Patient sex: M
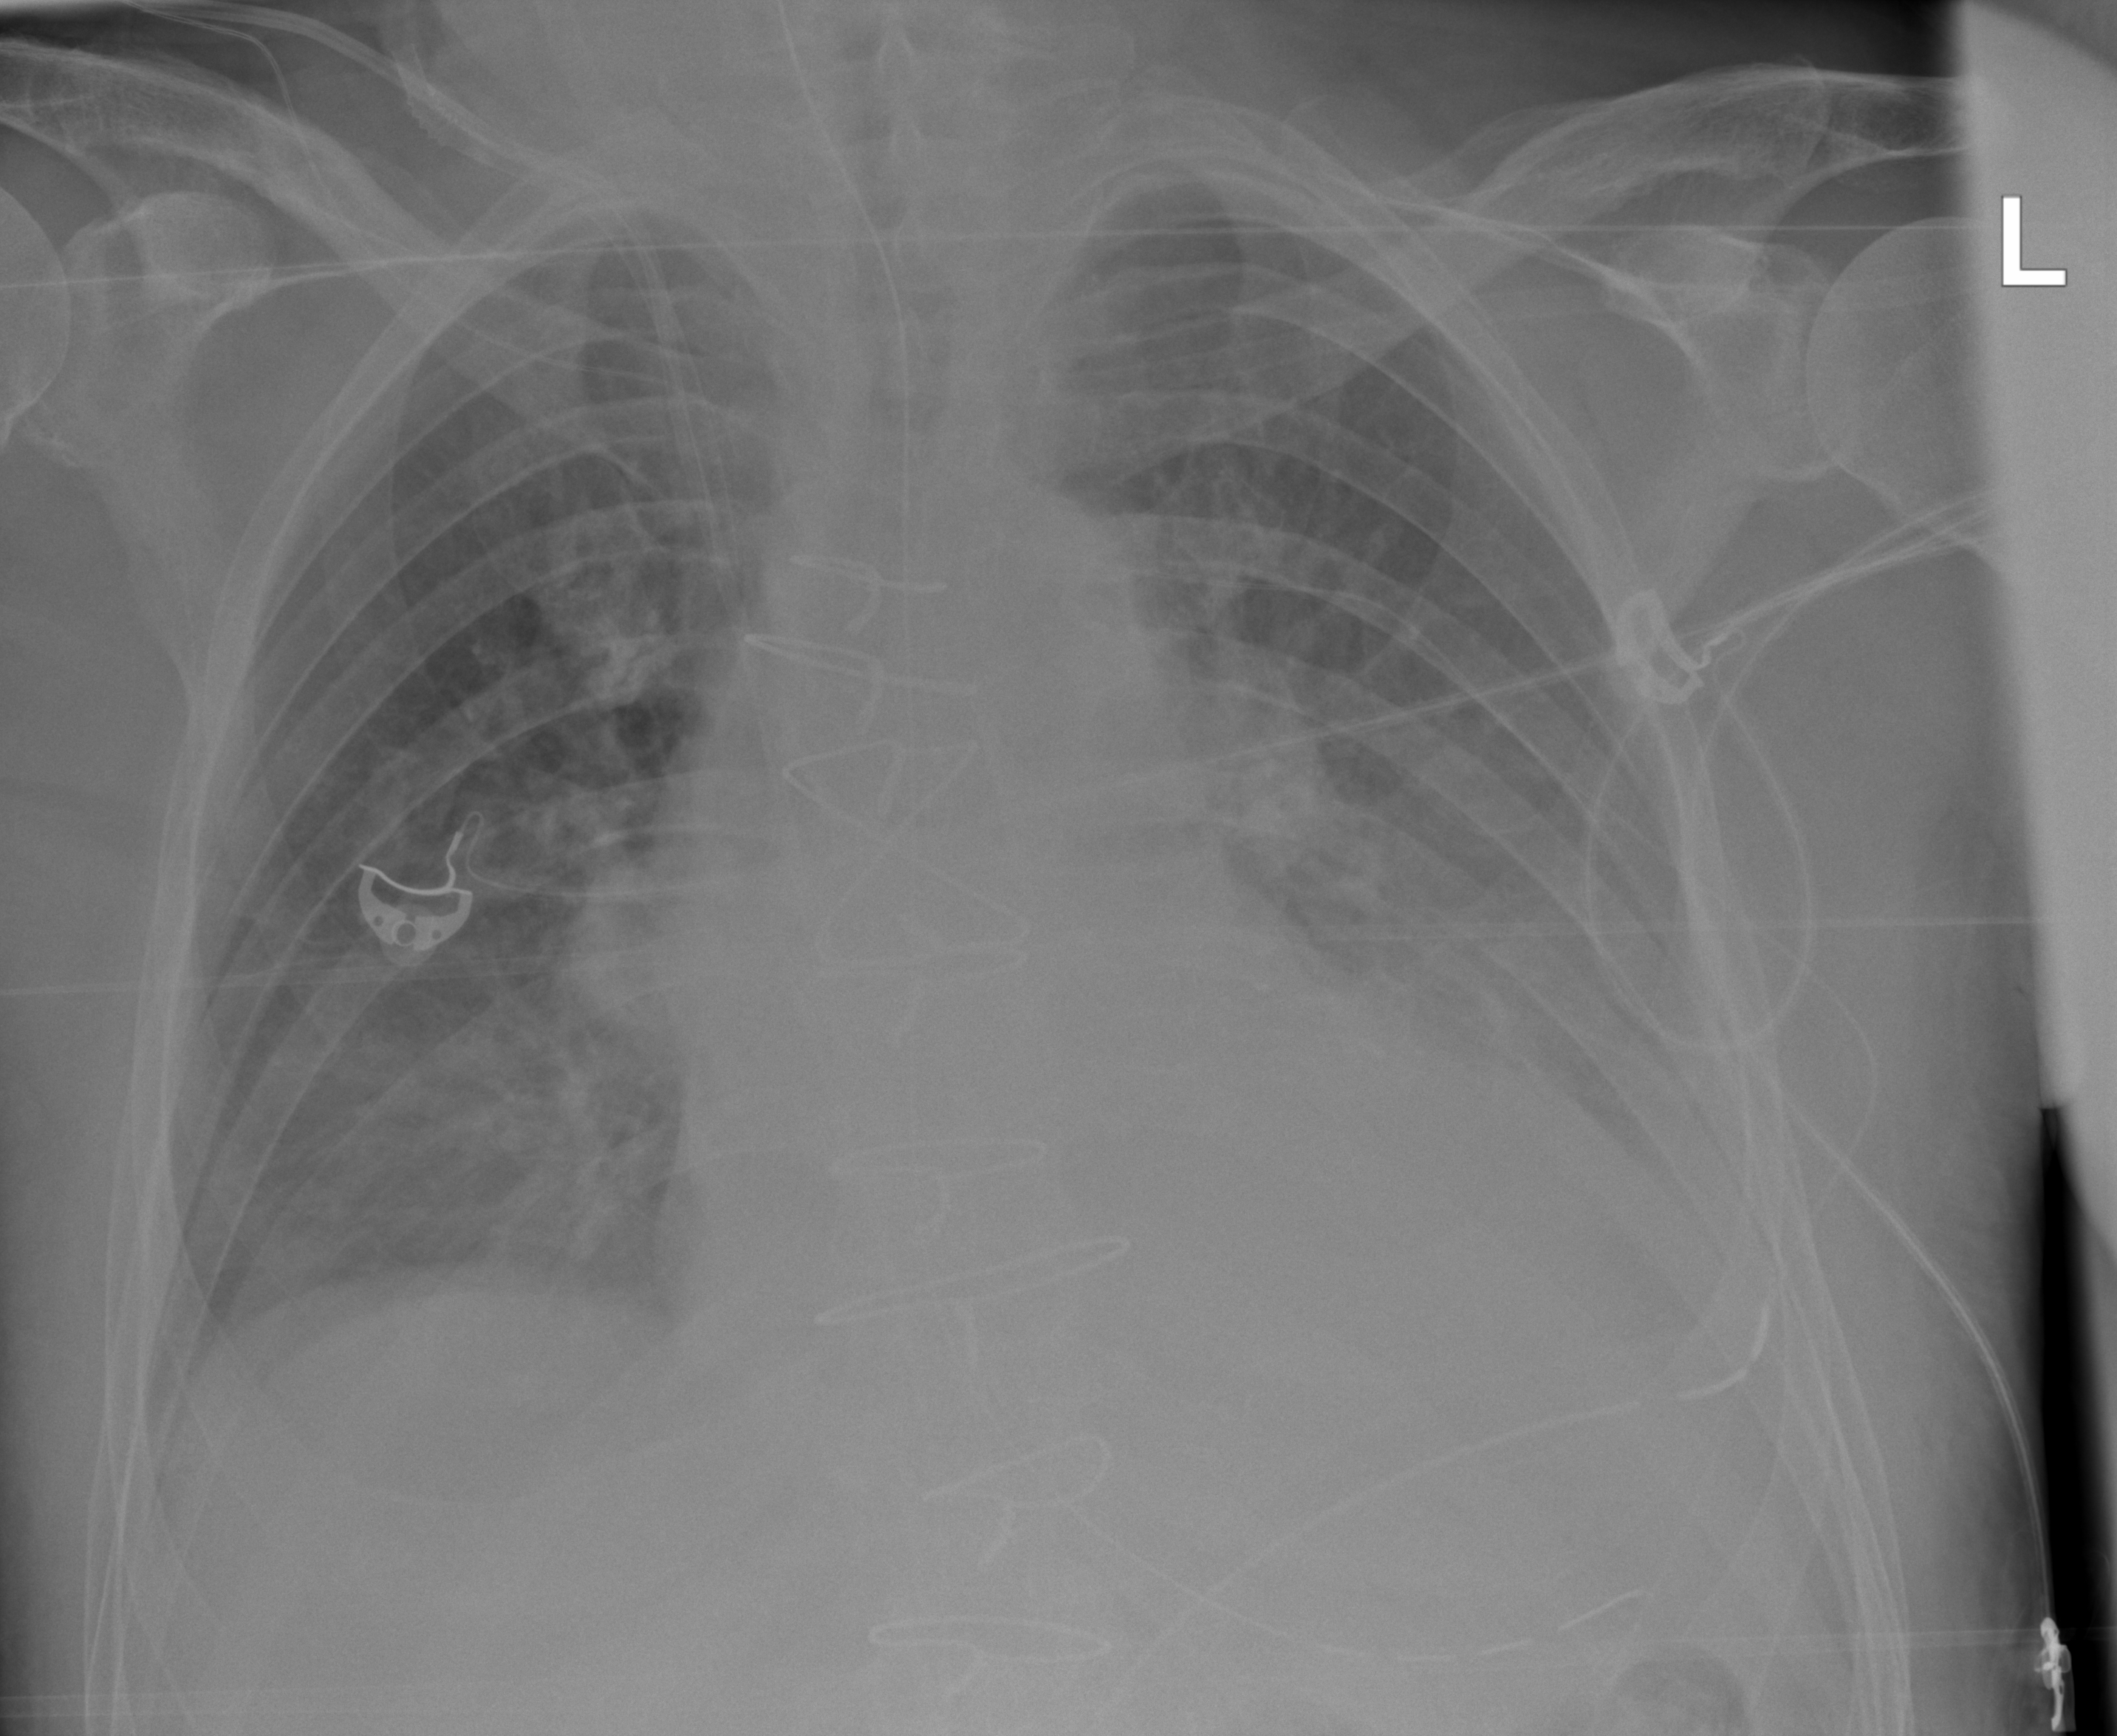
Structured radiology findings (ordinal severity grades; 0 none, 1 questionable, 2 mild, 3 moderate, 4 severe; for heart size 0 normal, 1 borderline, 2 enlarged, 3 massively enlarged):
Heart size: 2
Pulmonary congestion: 2
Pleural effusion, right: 2
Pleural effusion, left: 2
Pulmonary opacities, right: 2
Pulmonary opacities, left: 2
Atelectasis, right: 2
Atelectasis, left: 2